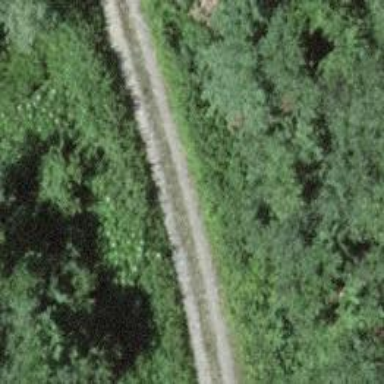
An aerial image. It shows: Gravel track road.